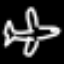
Label: airplane